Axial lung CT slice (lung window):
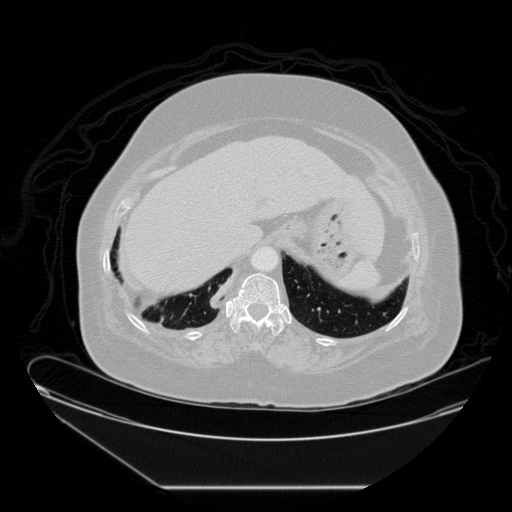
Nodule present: no